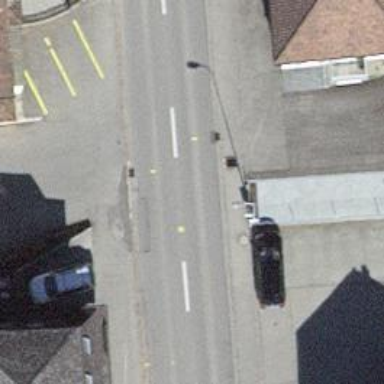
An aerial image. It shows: Public transport stop position.